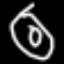
Label: donut